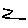
Label: zigzag